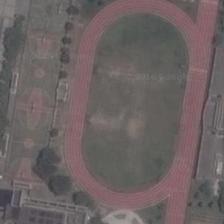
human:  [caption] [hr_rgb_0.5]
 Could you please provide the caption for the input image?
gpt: a playground with two basketball fields next to it is surround by some green trees .

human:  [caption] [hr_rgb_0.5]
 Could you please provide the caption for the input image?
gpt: a large grey and red court and few trees beside .

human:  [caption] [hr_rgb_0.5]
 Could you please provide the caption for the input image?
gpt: a playground with two basketball fields near to it is next to several trees .

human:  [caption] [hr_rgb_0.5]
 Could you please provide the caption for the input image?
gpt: this is an old playground since the turf is a bit worn and the runway fades .

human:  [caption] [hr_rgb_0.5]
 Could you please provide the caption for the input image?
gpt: a playground with two basketball field next to it is surrounded by some green trees and several houses .